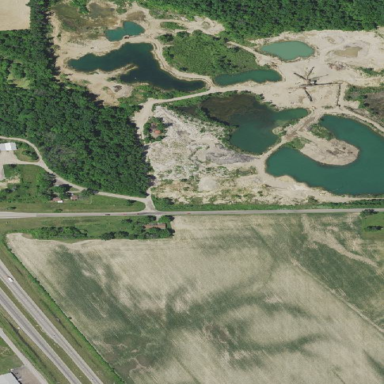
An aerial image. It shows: Quarry area.